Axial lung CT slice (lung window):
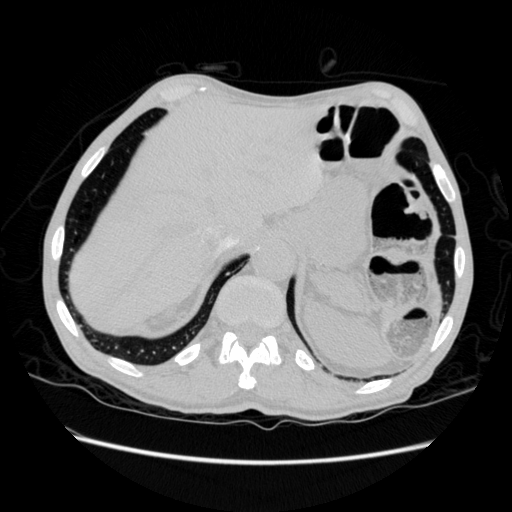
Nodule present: no